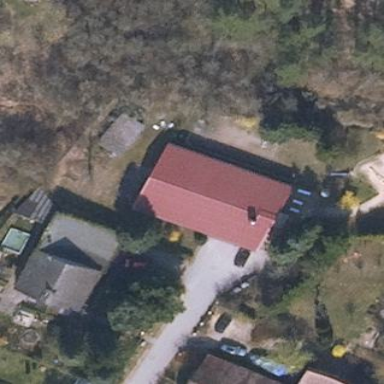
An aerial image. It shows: Kindergarten building.